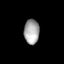
Tissue: lung
Cell type: Fibroblasts
Senescence score: 0.5608
Nuclear area (px): 368
Mean DAPI intensity: 166.408